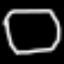
Label: octagon